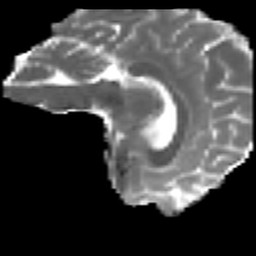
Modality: MD
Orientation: sagittal
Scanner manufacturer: ge
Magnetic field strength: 3 T
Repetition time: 7.98 s
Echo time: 0.0701 s